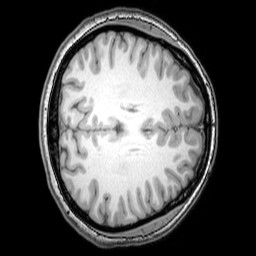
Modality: T1w
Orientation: axial
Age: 23
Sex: female
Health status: healthy
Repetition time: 0.081 s
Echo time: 0.037 s